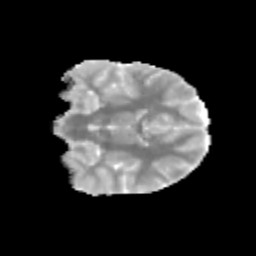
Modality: MD
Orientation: coronal
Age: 10
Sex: female
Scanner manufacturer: siemens
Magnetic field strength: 3 T
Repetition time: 3.8 s
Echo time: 0.07 s